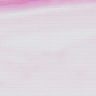
Metastatic tissue present: no